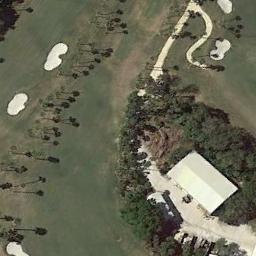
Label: golf_course